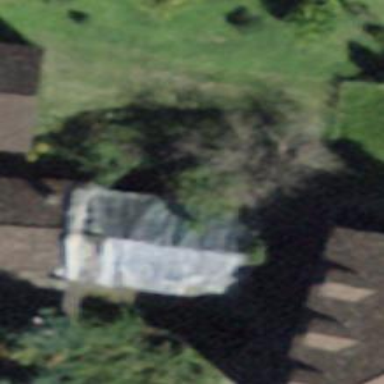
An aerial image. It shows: Shed building.